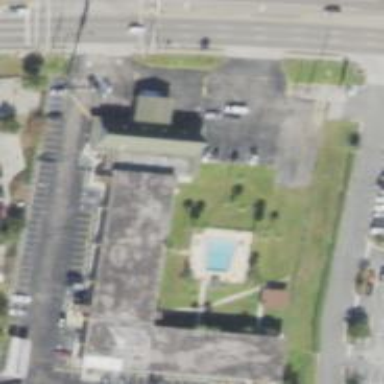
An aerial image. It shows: Hotel building.